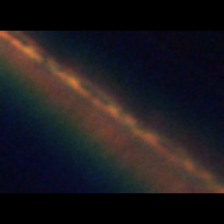
Taxon: Psuedo-nitzschia
Group: Diatoms